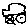
Label: car